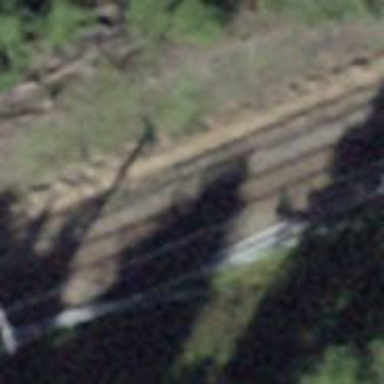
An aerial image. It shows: Power pole.